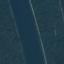
Land use / land cover class: River